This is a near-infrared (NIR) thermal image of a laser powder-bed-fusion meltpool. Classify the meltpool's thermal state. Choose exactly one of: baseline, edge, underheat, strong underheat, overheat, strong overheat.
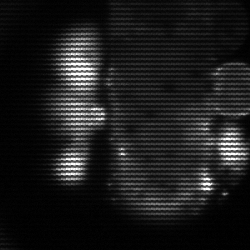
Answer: strong underheat